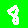
Digit: 8